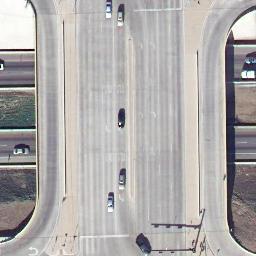
Label: overpass